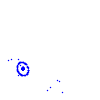
Particle: proton